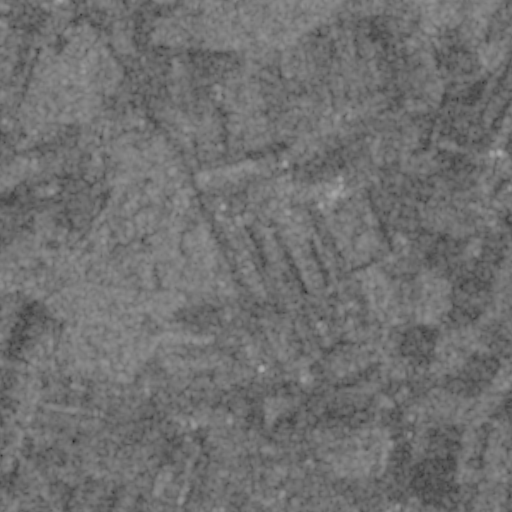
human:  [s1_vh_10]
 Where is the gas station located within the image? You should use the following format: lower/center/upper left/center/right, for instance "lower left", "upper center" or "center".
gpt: The gas station is located in the upper left of the image.
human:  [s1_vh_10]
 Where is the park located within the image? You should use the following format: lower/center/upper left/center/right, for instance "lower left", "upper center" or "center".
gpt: The park is located in the upper left of the image.
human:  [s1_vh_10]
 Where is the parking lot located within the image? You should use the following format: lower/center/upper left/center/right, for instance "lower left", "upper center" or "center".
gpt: The parking lot is located in the upper left of the image.
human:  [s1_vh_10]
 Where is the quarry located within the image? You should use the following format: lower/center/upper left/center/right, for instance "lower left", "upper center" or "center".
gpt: The quarry is located in the upper center of the image.
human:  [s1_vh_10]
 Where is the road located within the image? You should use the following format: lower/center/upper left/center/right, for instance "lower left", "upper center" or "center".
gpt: There is no road in the image.

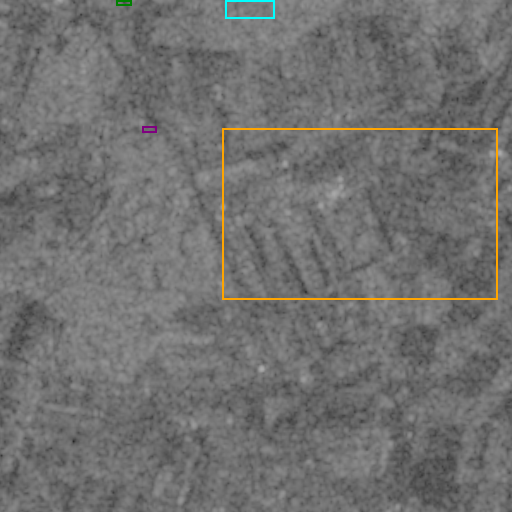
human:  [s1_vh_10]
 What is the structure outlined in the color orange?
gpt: The structure outlined in orange is a crop field.
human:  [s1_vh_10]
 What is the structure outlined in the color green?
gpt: The structure outlined in green is a park.
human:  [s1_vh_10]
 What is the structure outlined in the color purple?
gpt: The structure outlined in purple is a parking lot.
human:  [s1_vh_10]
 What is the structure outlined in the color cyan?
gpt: The structure outlined in cyan is a quarry.
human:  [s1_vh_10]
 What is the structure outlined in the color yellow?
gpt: There is no yellow outline.